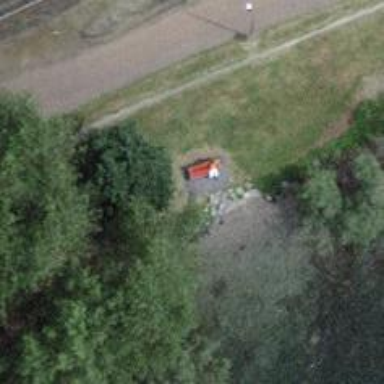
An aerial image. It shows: Red bench.